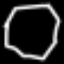
Label: octagon